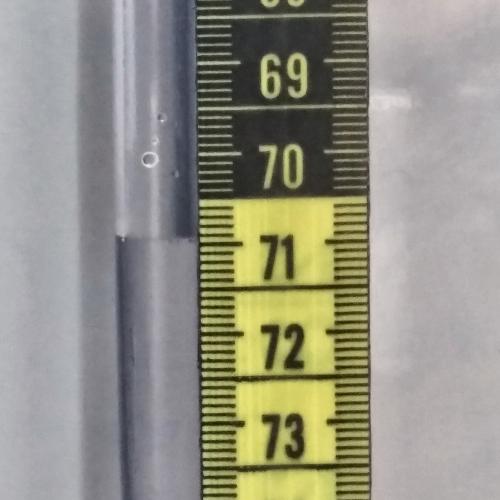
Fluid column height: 70.9 cm